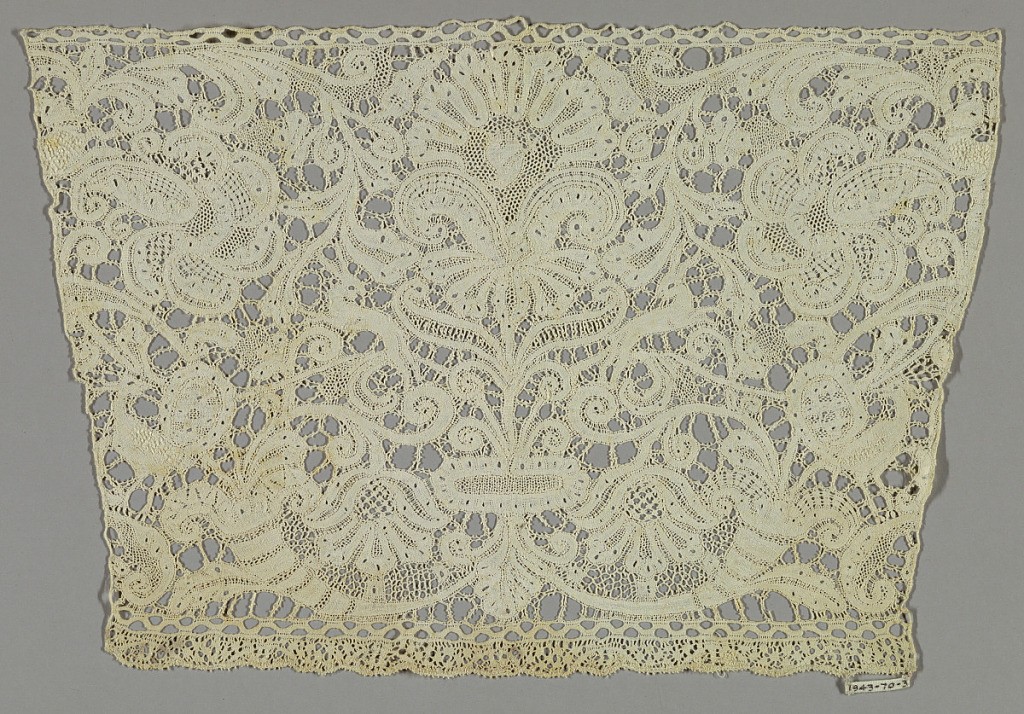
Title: Fragment
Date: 17th century
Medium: linen Technique: bobbin lace, discontinuous tape
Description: Central ornament of floral forms surrounding pierced-heart motif; on either side cornucopiae from which grow scrolling stems with leaves and flowers and a bird, a hare and part of a second animal; narrow borders at top and bottom.